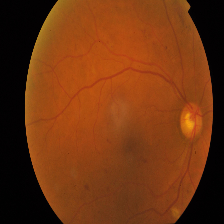
Diabetic retinopathy grade: Proliferative DR